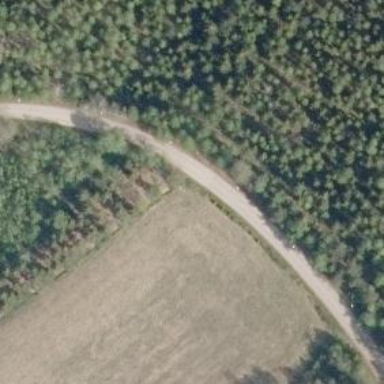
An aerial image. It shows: Unclassified road.